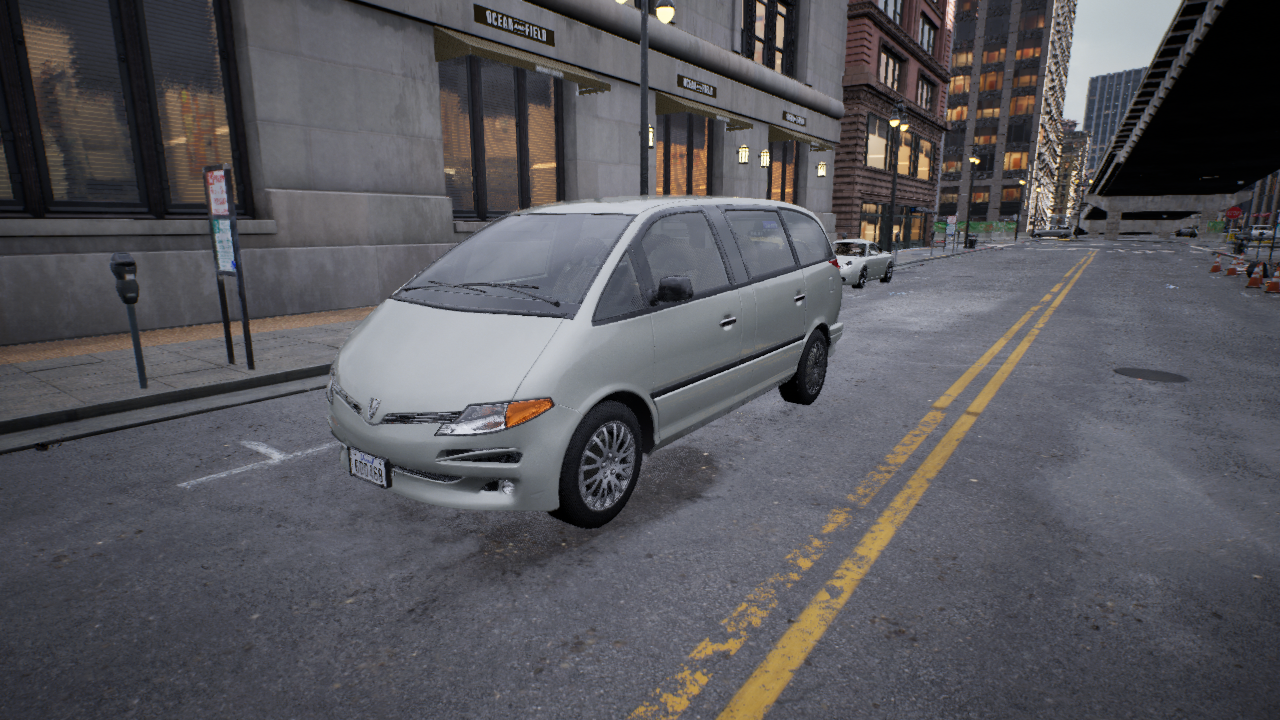
Venue: downtown
Lighting: clear day
Vehicle rig: minivan